Field crop: maize
Growth stage: 2
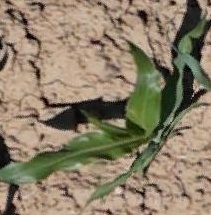
Species: maize